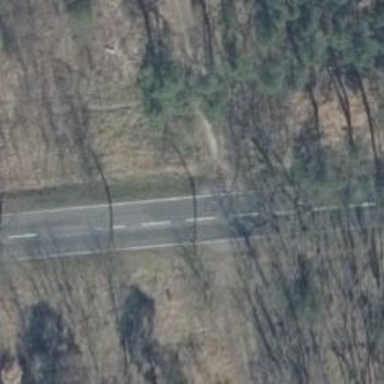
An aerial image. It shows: Tertiary road with asphalt surface.